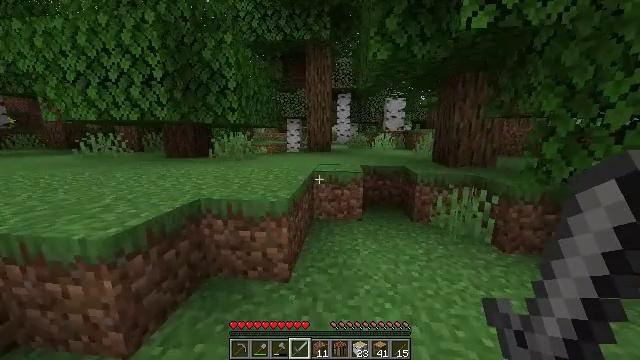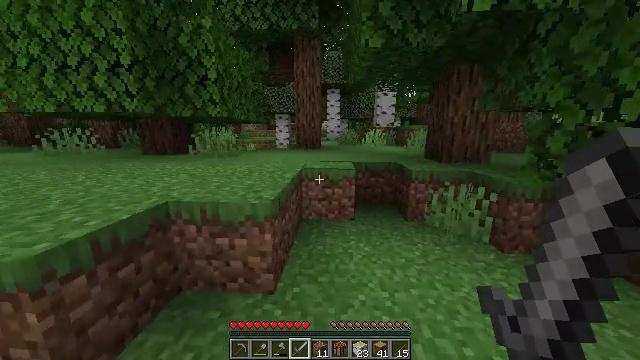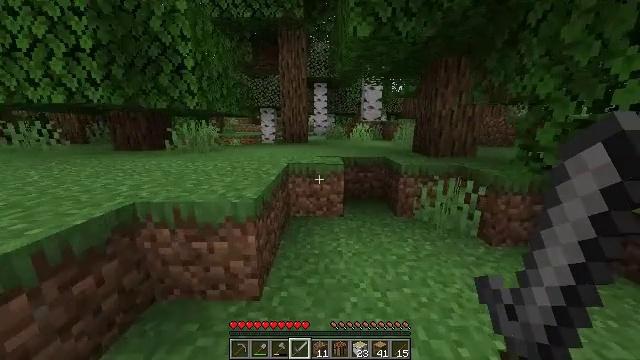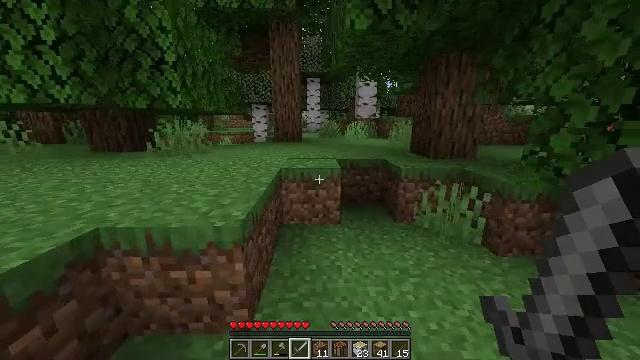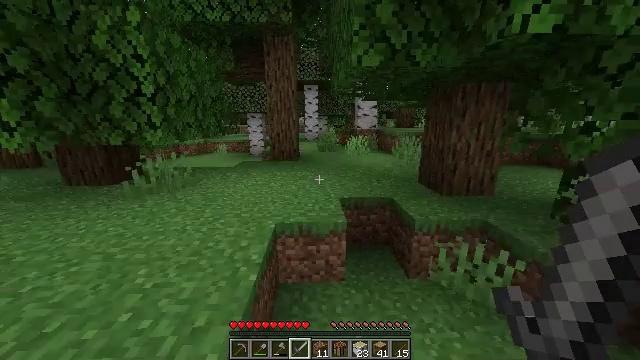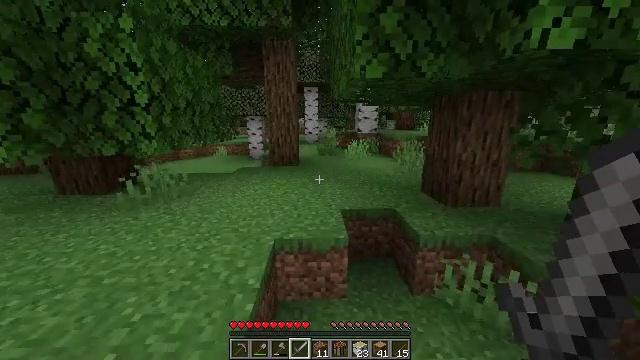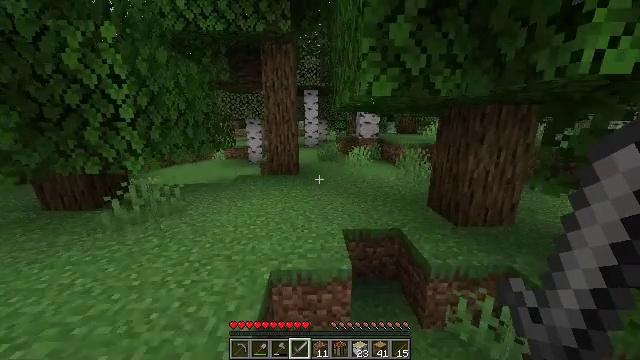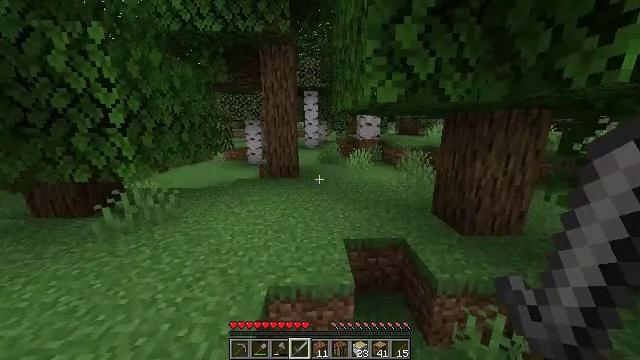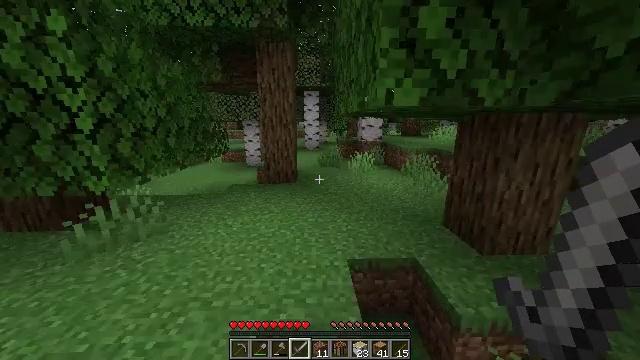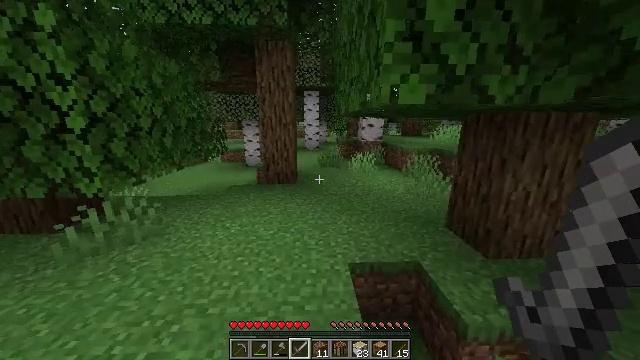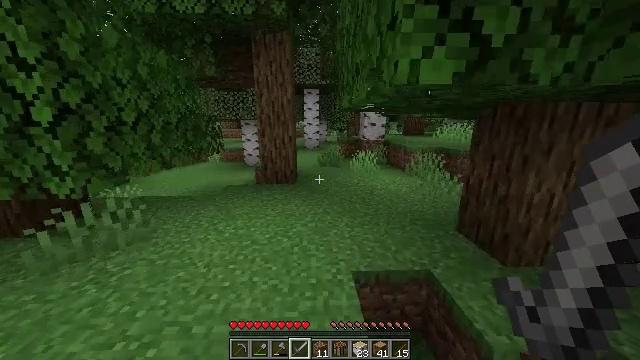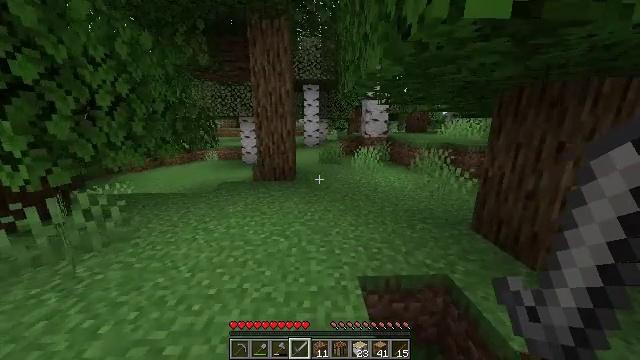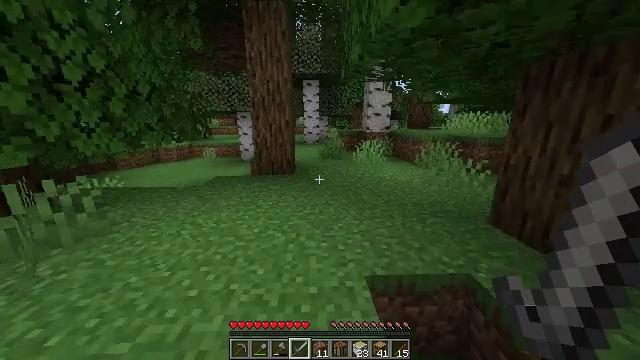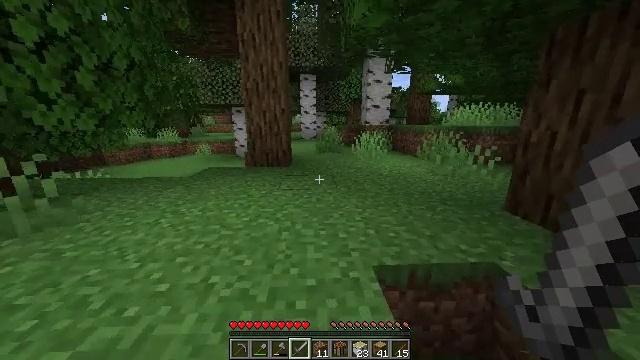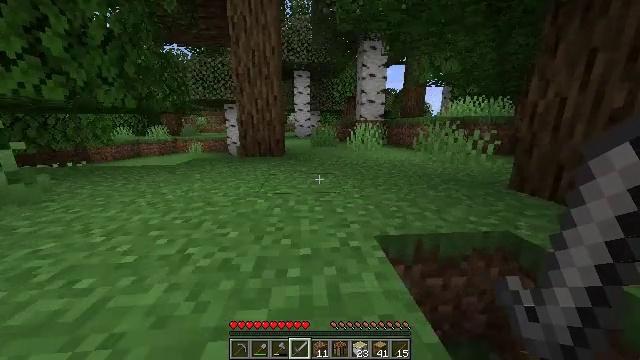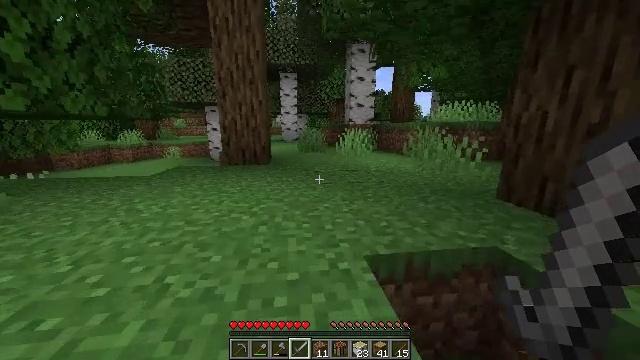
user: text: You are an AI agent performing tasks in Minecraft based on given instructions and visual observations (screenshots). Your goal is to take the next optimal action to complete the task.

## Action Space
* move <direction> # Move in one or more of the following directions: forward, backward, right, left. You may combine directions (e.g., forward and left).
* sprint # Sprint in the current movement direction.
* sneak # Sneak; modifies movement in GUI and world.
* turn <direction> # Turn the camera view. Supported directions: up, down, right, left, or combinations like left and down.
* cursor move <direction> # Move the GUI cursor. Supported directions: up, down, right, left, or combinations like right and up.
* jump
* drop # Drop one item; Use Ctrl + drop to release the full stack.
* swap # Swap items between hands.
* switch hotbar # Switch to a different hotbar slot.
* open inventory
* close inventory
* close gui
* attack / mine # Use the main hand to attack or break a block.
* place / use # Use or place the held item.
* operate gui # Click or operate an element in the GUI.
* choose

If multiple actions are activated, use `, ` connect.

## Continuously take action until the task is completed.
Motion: motion action
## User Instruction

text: Mine oak leaves.
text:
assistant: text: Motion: move forward, sprint, turn right and down
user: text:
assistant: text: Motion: move forward, sprint, turn right and down
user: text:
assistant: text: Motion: move forward, sprint, turn right, jump
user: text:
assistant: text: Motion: move forward, sprint, jump
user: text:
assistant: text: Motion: move forward, sprint, jump
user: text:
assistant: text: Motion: move forward, sprint, jump
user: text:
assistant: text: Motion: move forward, sprint, jump
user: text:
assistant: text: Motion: move forward, sprint, jump
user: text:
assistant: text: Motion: move forward, sprint, jump
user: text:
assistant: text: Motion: move forward, sprint
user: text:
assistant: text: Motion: move forward, sprint
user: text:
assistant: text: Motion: move forward, sprint
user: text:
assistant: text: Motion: move forward, sprint
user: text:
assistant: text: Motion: move forward, sprint, turn right
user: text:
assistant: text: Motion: move forward, sprint, turn right and up, jump
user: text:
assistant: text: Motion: move forward, sprint, turn right, jump
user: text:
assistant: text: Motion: move forward, sprint, jump
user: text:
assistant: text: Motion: move forward, sprint, jump
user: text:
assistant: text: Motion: move forward, sprint, jump
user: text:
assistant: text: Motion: move forward, sprint
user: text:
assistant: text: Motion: move forward and move left, sprint
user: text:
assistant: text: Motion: move forward and move left, sprint, turn right
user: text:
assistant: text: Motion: move forward and move left, sprint, turn right
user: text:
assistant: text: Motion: move forward and move left, sprint, turn right
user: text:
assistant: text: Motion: move forward and move left, sprint, turn right
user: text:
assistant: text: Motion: move forward and move left, sprint, turn right
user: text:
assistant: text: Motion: move forward and move left, sprint
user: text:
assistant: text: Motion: move forward and move left, sprint, turn left
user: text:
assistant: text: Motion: move forward and move left, sprint
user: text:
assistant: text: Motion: move forward, sprint